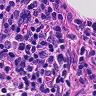
Metastatic tissue present: no